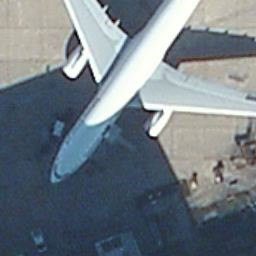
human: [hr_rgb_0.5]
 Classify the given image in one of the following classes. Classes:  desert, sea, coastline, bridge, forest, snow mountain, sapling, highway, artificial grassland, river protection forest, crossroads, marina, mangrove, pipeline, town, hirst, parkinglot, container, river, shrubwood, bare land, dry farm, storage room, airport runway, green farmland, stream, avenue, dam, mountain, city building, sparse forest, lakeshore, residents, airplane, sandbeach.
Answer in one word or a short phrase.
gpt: airplane